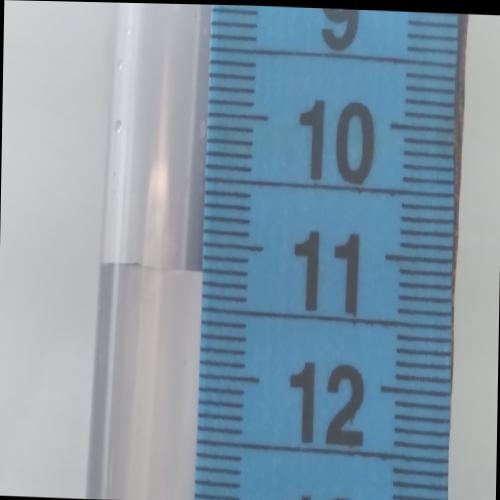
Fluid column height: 11.2 cm